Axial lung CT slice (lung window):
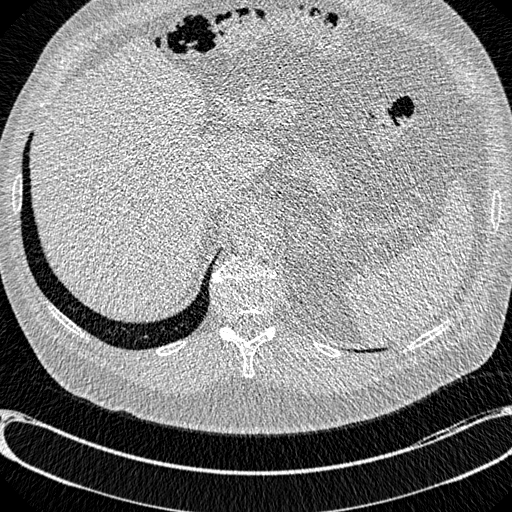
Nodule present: no